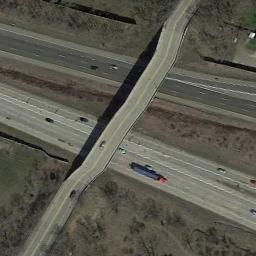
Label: overpass